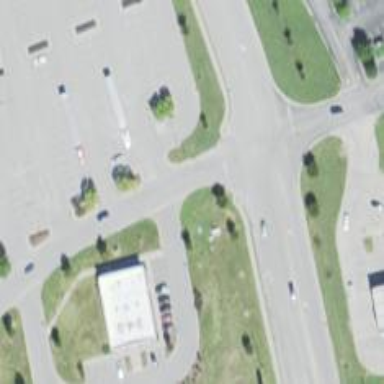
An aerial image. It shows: Stop road.